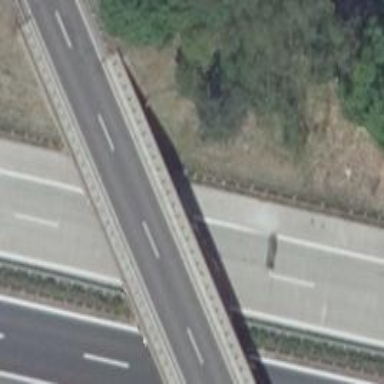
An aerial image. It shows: Secondary road with asphalt surface passing over bridge.